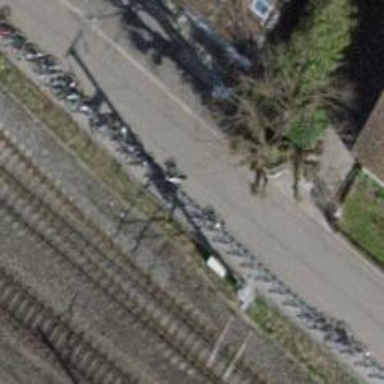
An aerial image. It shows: Rack for bicycle parking.